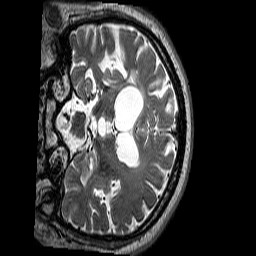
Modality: T2w
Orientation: coronal
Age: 56
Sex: male
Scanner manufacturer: siemens
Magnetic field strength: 3 T
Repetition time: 3.2 s
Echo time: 0.213 s